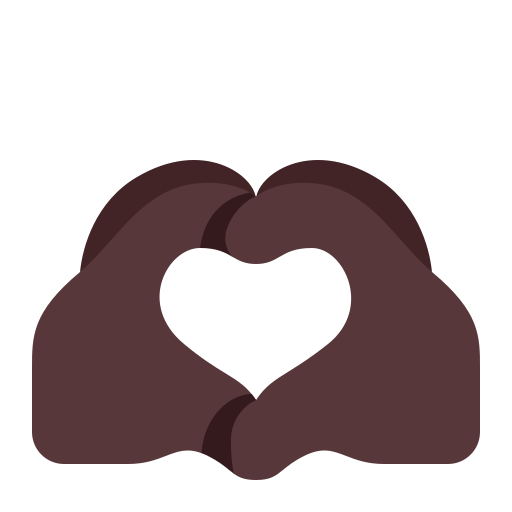
heart hands flat dark